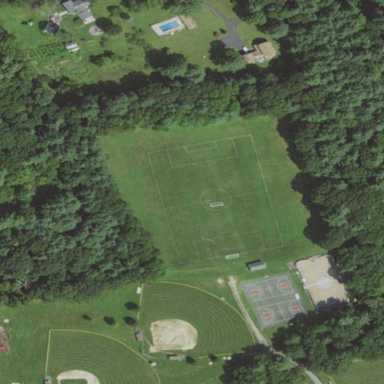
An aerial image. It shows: Soccer pitch for leisureland activities.